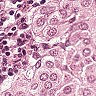
Metastatic tissue present: yes